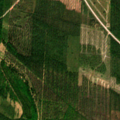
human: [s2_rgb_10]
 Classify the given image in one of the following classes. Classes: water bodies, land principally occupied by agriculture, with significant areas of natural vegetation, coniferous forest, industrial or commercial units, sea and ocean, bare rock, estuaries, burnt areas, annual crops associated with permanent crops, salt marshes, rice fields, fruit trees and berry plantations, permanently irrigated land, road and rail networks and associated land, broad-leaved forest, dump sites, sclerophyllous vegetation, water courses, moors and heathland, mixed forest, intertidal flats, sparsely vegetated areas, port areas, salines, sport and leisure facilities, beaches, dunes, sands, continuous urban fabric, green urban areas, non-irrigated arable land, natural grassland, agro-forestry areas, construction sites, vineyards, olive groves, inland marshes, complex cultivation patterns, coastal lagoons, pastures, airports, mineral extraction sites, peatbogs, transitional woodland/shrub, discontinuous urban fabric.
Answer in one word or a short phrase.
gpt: coniferous forest, mixed forest, transitional woodland/shrub